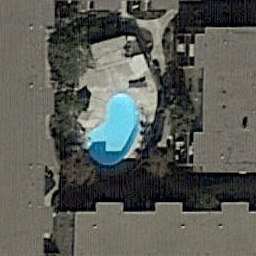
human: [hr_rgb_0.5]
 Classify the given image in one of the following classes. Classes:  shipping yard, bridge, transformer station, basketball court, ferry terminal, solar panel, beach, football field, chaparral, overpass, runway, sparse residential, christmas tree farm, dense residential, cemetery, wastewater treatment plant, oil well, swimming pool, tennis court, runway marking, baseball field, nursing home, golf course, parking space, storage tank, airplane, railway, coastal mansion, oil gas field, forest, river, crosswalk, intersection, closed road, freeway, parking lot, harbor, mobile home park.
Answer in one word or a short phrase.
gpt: swimming pool